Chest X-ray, AP view. Patient: 74 years old, sex M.
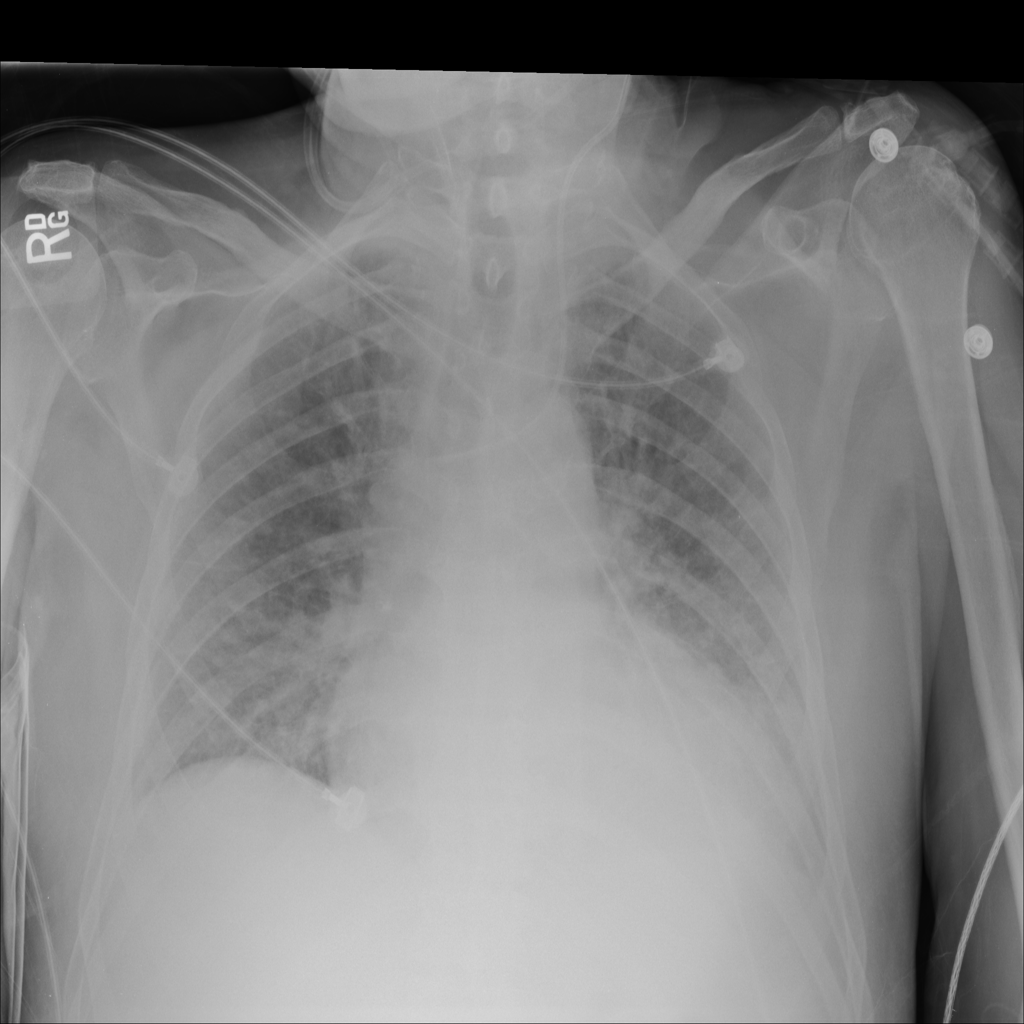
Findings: Infiltration